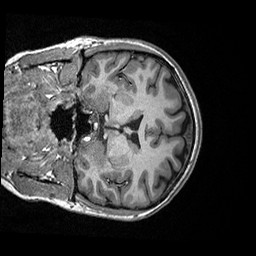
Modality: T1w
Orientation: coronal
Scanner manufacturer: ge
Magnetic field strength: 3 T
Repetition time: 2.349 s
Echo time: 0.002968 s